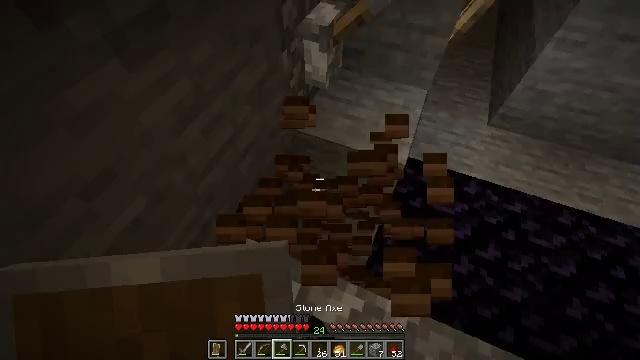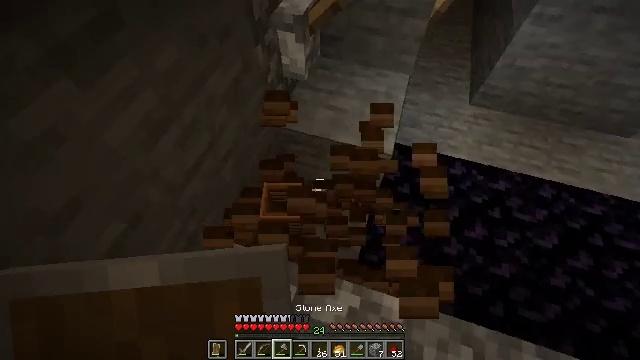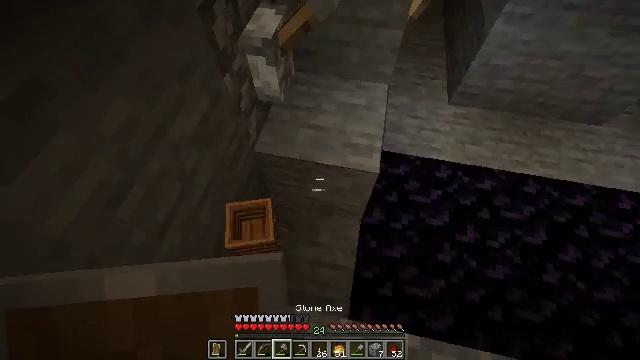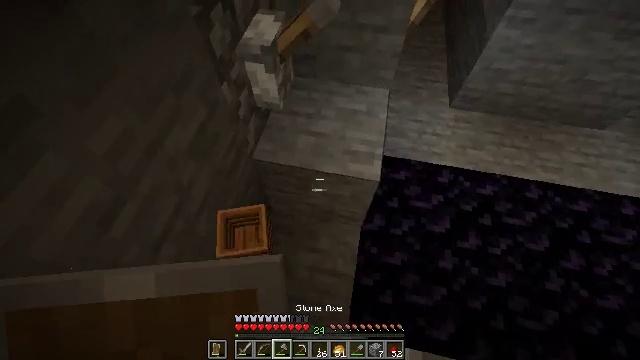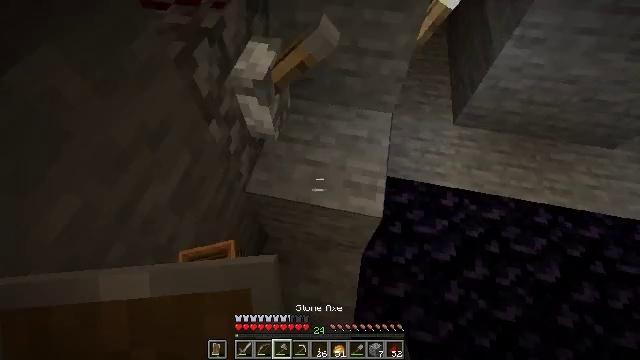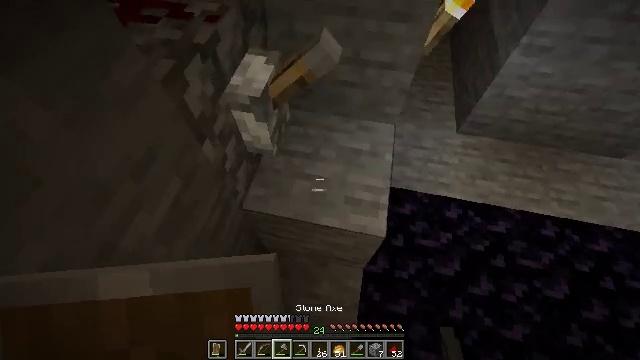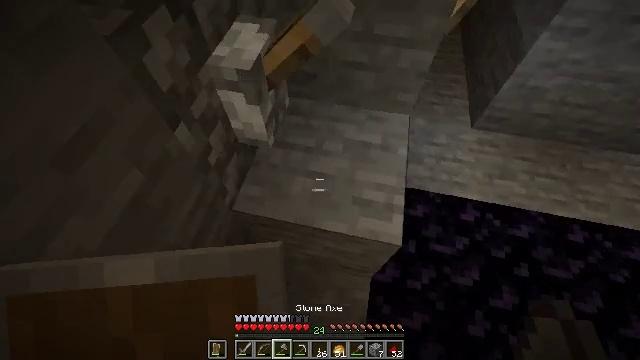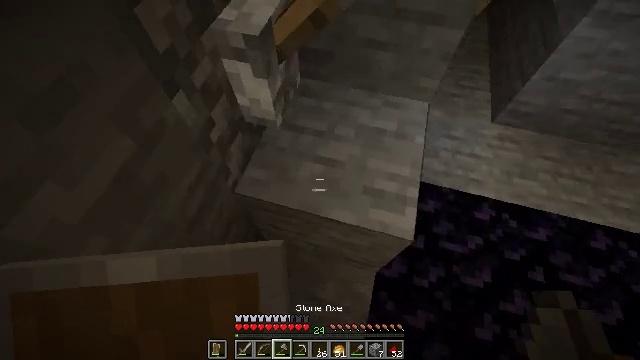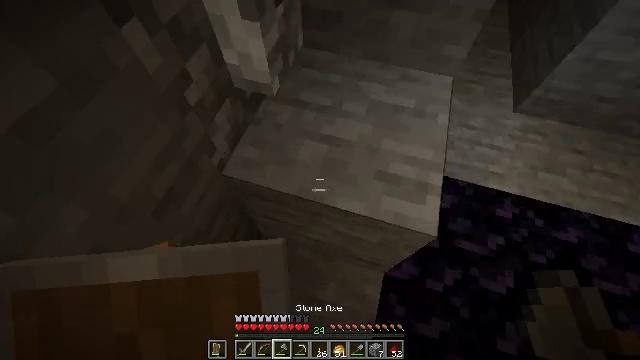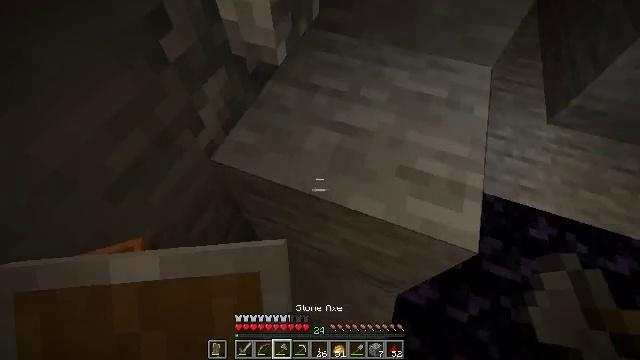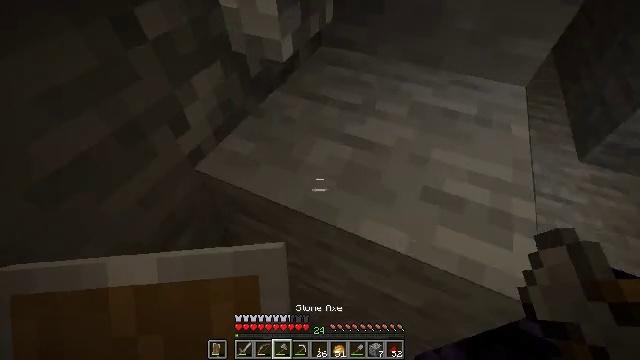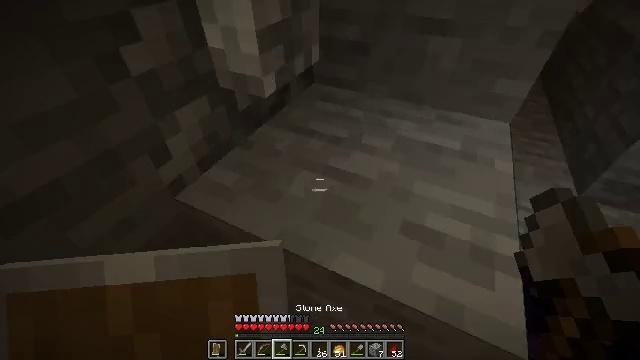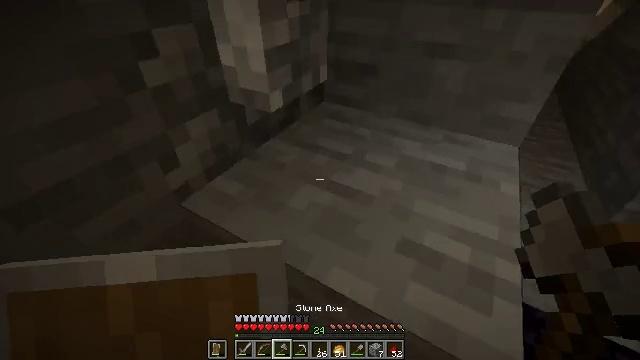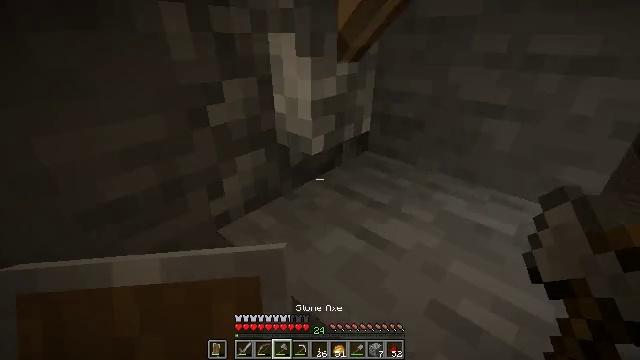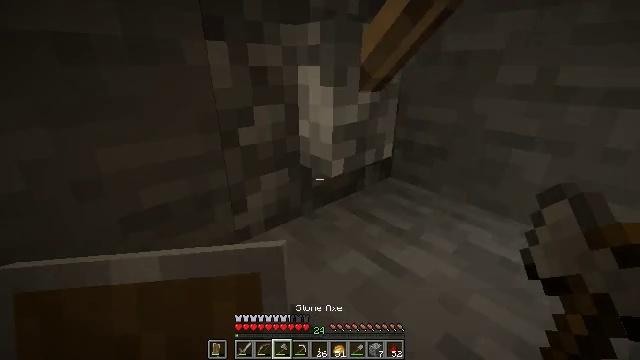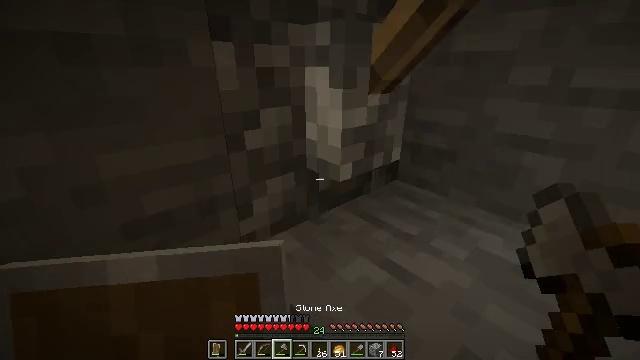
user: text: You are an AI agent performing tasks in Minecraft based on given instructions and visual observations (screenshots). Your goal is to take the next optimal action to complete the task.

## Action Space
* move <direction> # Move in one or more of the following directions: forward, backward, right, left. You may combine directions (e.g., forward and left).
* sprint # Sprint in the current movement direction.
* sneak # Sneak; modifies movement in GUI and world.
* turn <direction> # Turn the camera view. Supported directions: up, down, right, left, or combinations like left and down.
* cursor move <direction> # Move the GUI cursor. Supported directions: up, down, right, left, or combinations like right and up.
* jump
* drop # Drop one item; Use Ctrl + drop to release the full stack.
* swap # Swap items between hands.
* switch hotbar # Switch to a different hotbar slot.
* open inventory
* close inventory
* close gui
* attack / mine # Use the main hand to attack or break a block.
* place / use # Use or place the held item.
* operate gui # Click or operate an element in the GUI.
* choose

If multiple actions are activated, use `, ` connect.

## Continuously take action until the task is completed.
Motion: motion action
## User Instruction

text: Left-click on the lever to pick it up.
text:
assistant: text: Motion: move forward, turn right and down
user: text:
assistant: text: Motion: move forward, turn right
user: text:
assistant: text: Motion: move forward
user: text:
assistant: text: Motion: move forward
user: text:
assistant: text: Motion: no_op
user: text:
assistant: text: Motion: no_op
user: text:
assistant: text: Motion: turn left and down
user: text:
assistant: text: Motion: turn left
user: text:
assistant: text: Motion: turn left and up
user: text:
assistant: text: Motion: turn left and up
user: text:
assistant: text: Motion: move right, turn left and up
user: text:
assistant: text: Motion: move forward and move right, turn left and up
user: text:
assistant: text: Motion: move forward and move right, turn left and up
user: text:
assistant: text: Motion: move forward and move right, turn left and up
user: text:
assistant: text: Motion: move forward
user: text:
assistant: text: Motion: no_op
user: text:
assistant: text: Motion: no_op
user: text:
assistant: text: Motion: switch to hotbar 4
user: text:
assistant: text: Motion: switch to hotbar 4
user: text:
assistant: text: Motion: turn right and up, switch to hotbar 4
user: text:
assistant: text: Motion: turn right and up
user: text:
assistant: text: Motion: turn right and up, attack / mine
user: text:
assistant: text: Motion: turn right and up, attack / mine
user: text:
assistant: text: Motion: turn up, attack / mine
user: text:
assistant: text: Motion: attack / mine
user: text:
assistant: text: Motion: attack / mine
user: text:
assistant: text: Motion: attack / mine
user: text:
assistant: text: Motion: attack / mine
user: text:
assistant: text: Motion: attack / mine
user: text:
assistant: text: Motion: attack / mine